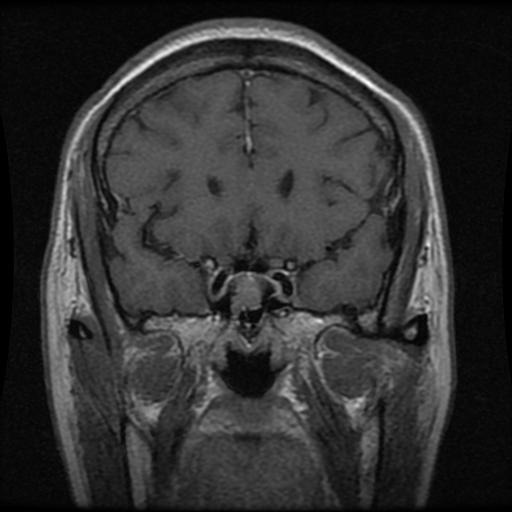
Label: pituitary